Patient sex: M
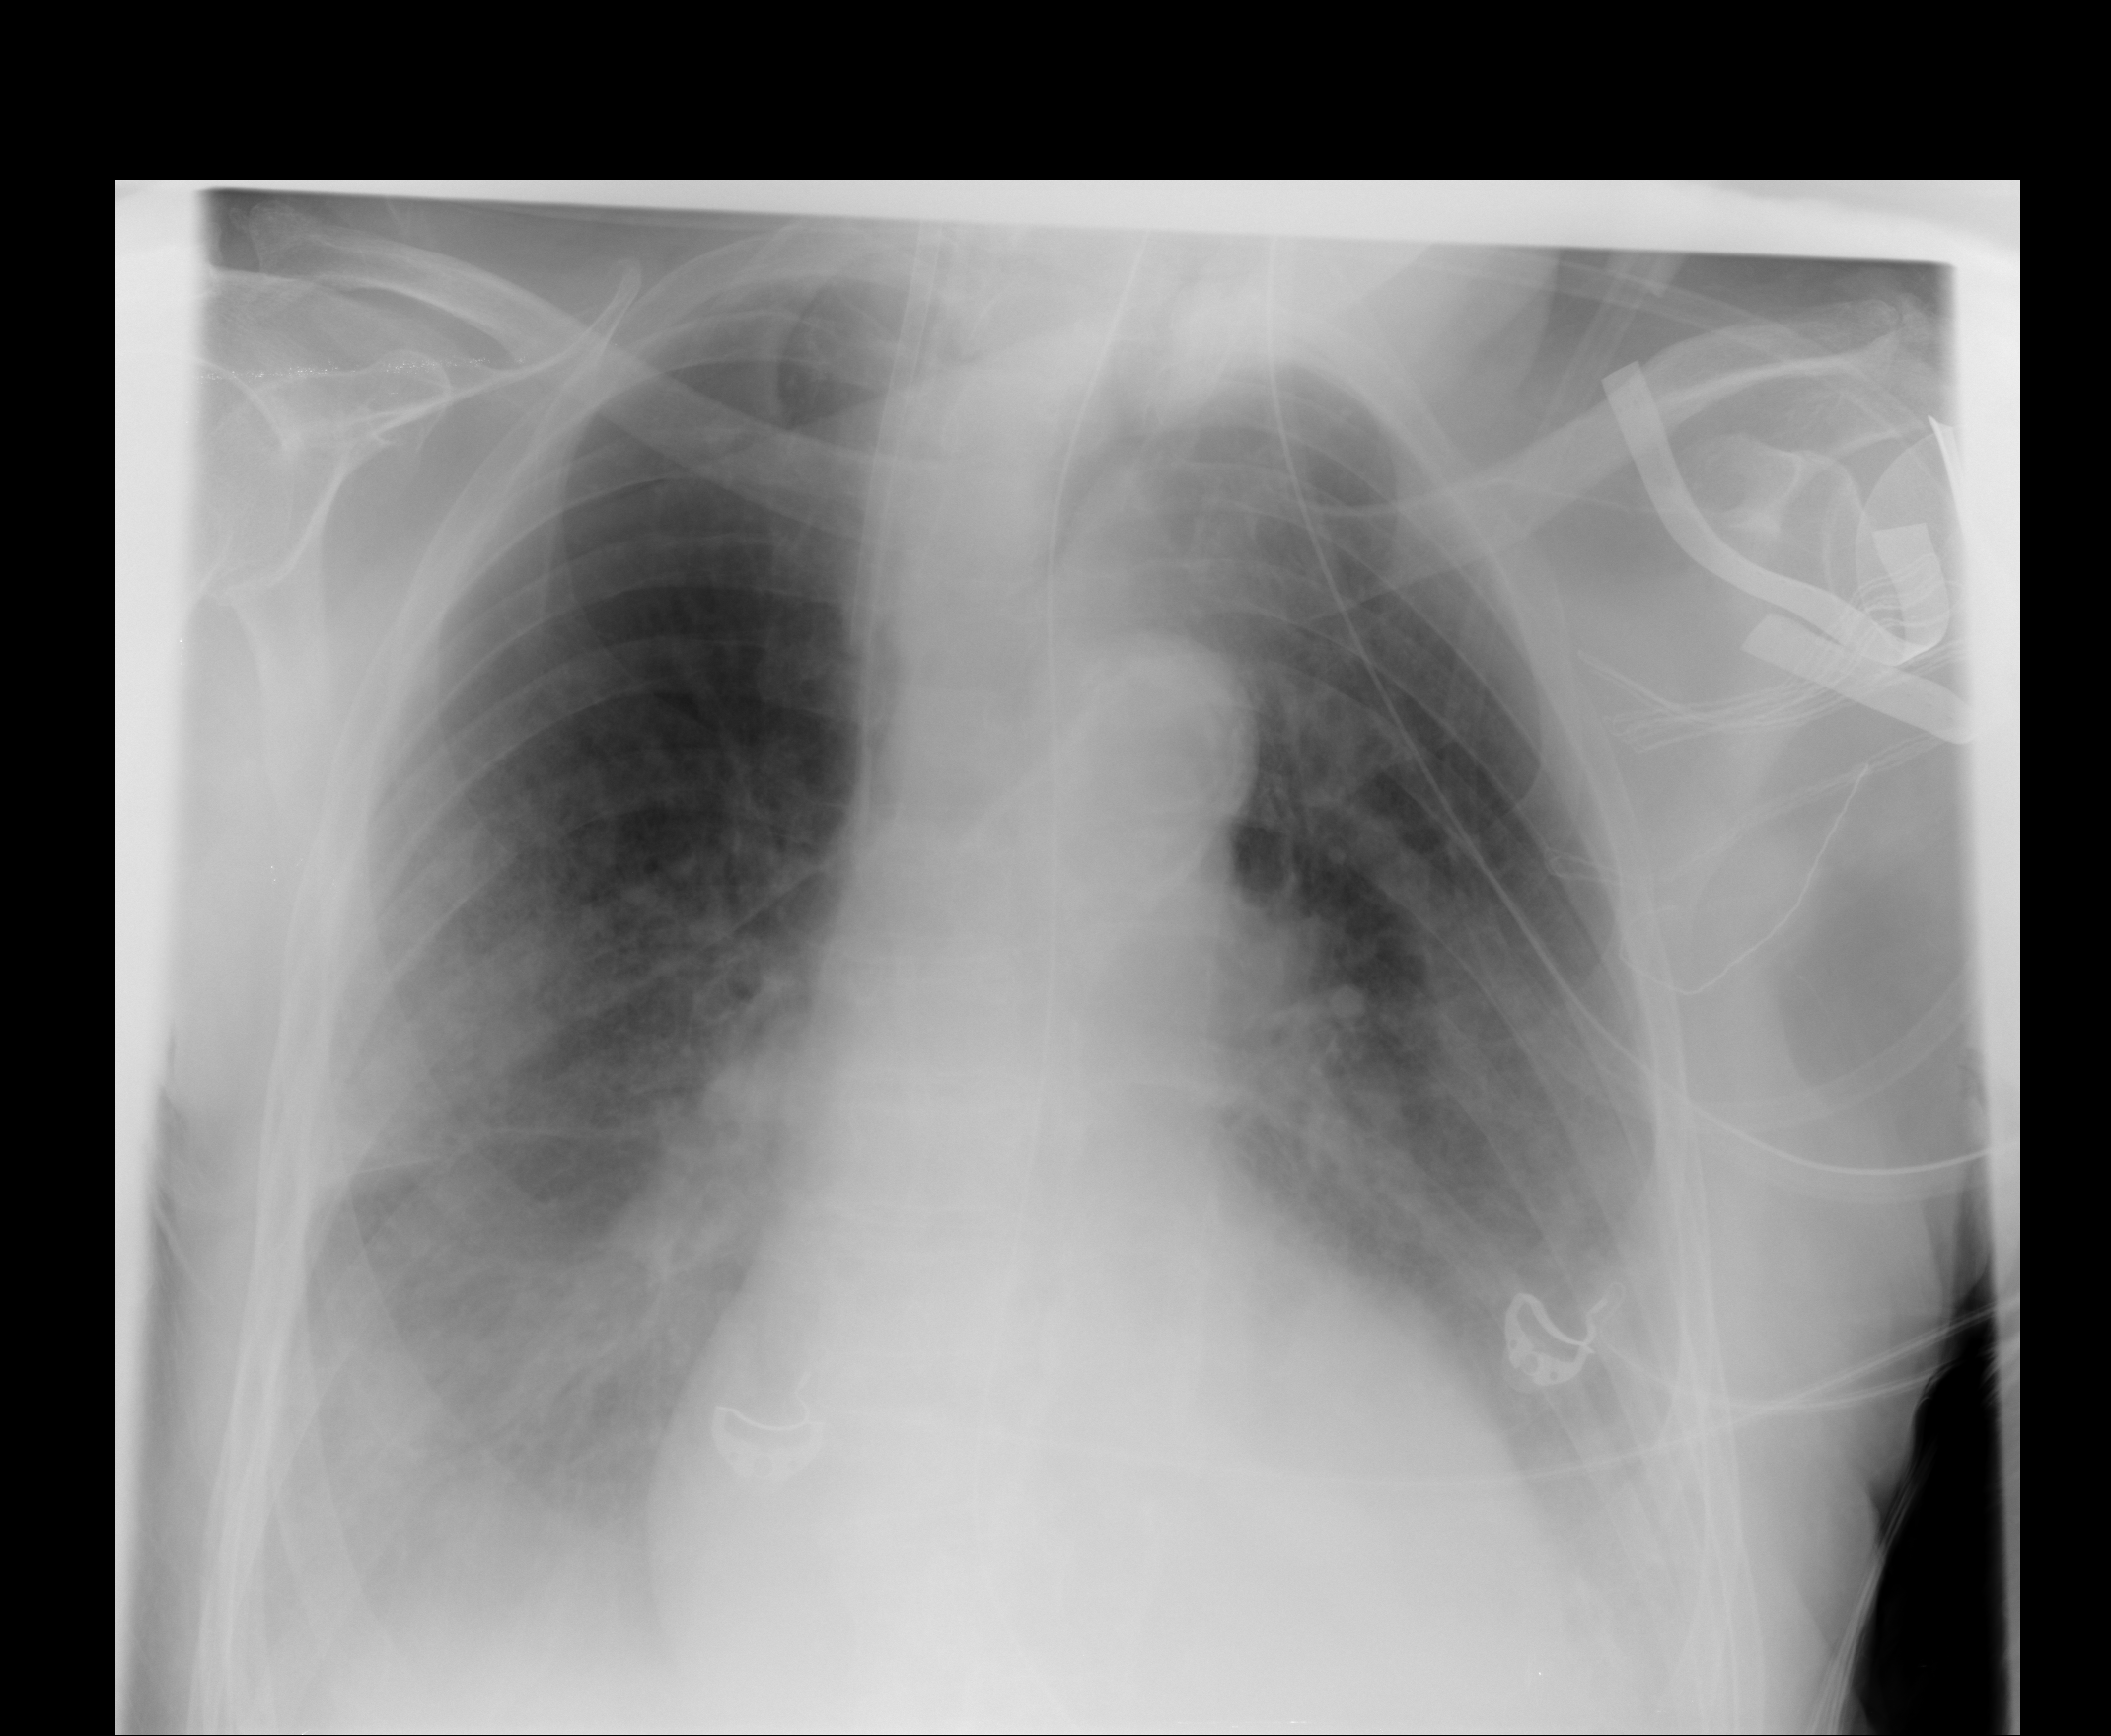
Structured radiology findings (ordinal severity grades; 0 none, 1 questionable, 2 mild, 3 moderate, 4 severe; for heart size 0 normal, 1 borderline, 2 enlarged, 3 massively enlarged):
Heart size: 2
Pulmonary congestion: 0
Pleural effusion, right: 2
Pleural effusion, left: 2
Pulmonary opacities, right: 2
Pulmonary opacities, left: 1
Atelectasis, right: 2
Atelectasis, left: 2